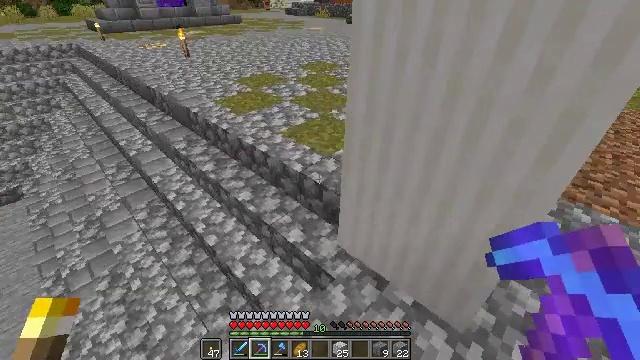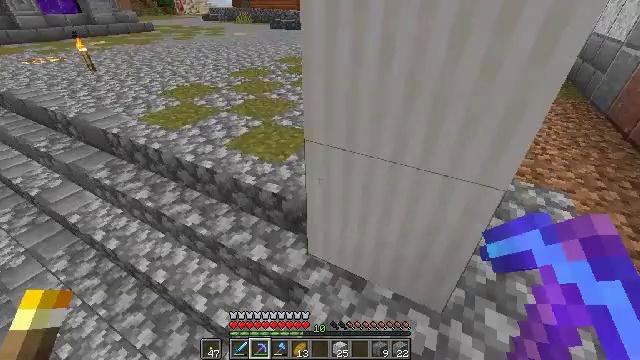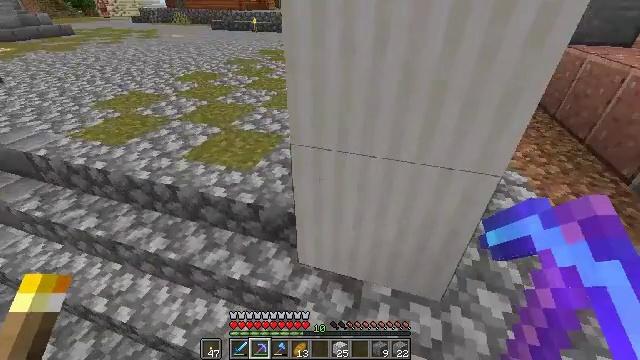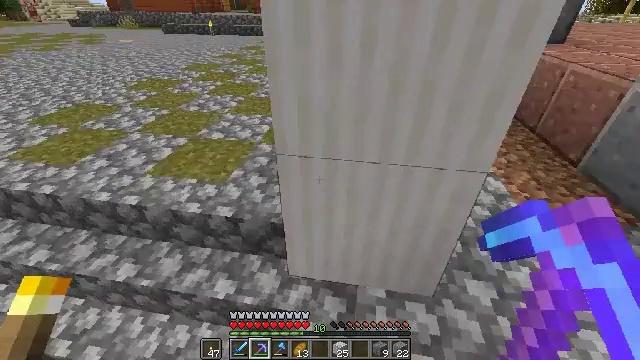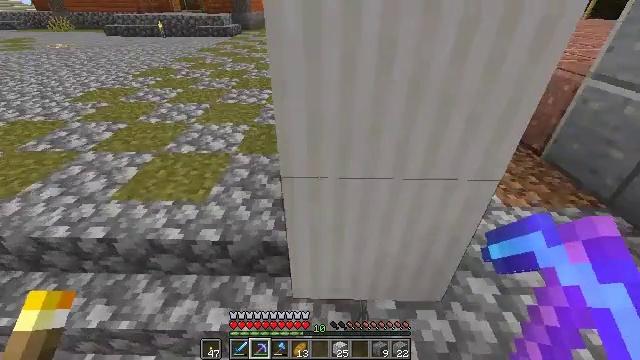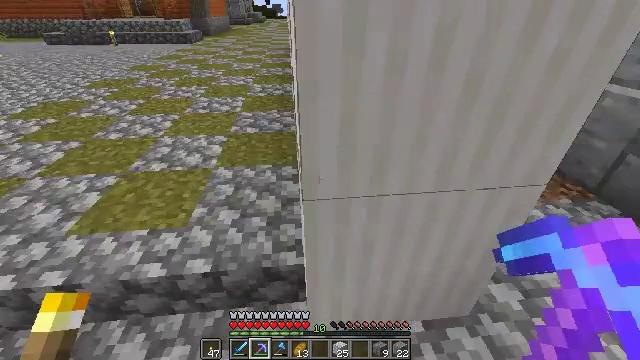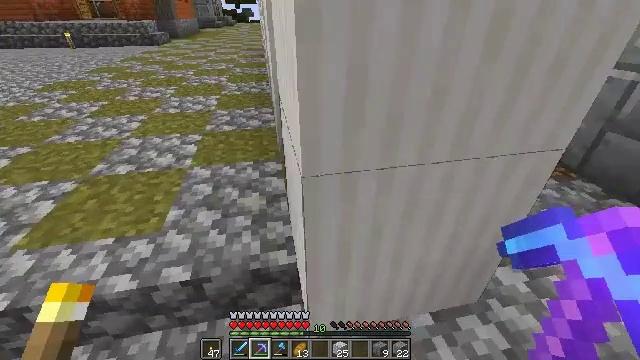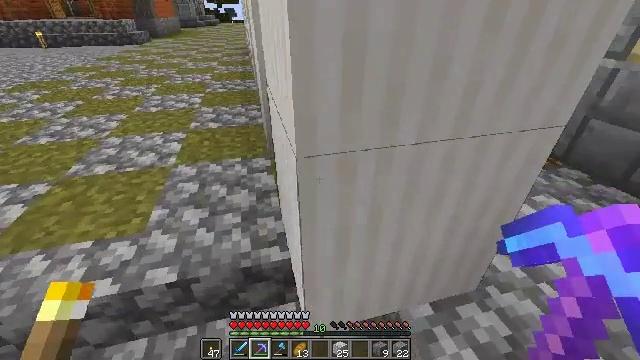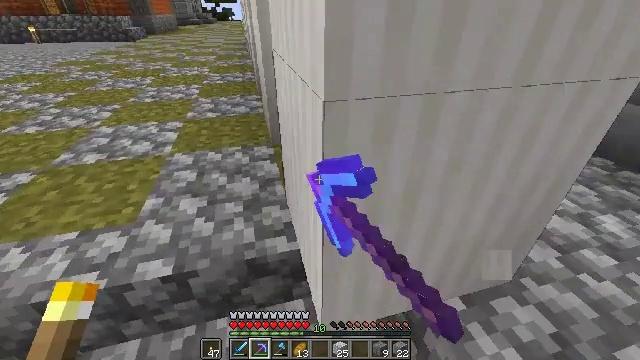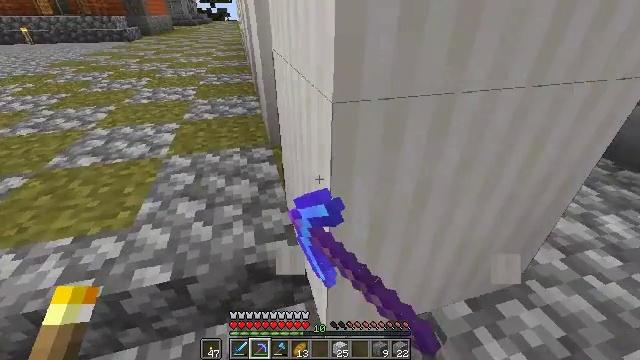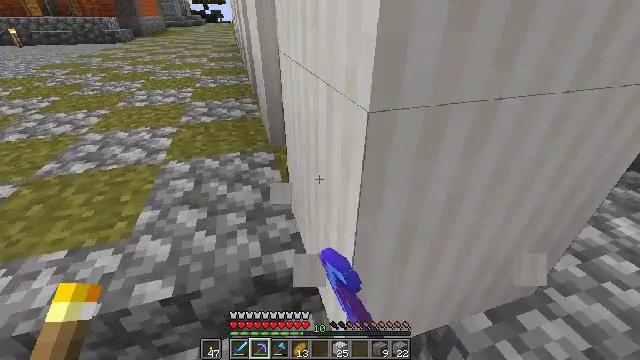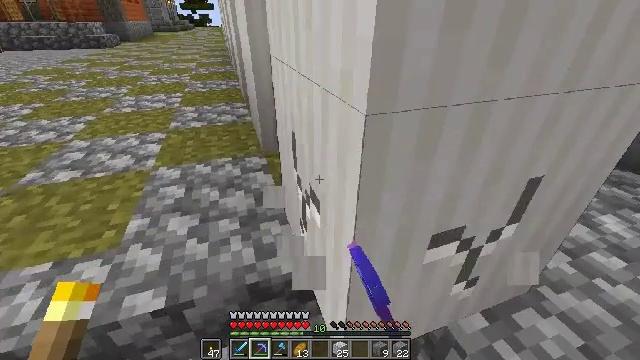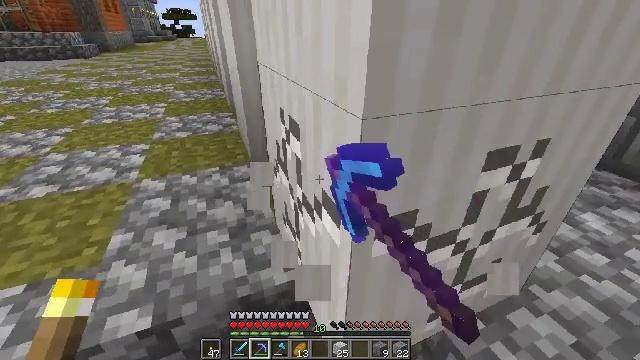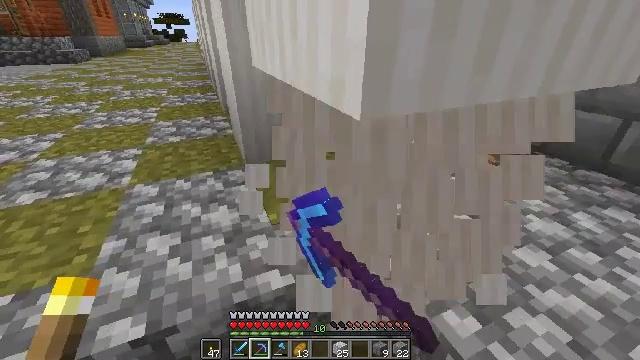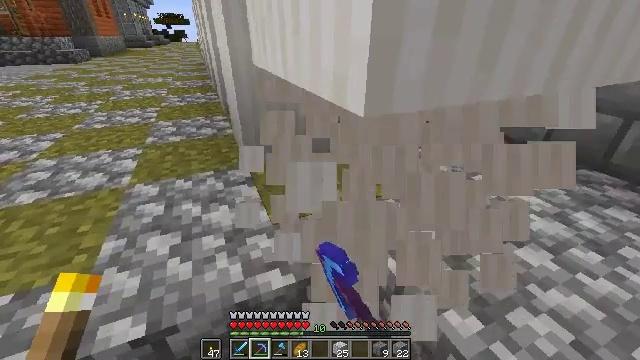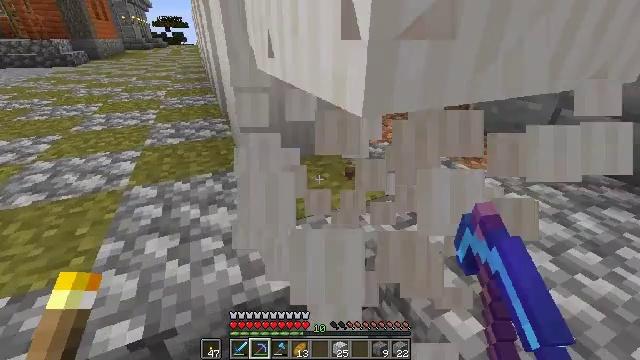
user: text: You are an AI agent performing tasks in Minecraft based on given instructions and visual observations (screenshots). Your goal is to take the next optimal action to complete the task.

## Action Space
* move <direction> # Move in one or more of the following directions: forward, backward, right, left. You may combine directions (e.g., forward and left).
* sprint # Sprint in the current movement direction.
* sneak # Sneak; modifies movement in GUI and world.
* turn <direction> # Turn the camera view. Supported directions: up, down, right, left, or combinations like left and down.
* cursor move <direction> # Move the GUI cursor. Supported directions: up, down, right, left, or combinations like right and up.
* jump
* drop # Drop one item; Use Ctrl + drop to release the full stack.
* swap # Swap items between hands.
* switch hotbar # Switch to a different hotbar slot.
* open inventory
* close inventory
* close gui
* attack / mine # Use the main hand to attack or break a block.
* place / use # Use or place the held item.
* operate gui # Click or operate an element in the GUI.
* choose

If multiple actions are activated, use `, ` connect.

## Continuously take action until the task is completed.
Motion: motion action
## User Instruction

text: Gather quartz pillar from a structure.
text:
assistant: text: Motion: move forward and move left, turn right
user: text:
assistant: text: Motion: move forward and move left, turn right
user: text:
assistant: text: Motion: move forward and move left, turn right
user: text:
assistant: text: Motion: move forward and move left, turn right
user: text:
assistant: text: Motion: move forward, turn right
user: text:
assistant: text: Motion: turn right
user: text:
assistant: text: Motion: turn right, attack / mine
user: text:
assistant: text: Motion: attack / mine
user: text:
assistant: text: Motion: attack / mine
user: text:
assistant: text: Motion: turn right, attack / mine
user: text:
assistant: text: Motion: turn right, attack / mine
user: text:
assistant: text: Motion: turn right and up, attack / mine
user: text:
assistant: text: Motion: turn right, attack / mine
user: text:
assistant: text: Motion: attack / mine
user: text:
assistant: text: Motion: attack / mine
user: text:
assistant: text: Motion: turn right and up, attack / mine
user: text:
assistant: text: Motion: turn right and up, attack / mine
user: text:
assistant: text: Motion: turn right and up, attack / mine
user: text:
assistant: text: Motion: turn right and up, attack / mine
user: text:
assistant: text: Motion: turn right and up, attack / mine
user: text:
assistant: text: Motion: turn right and up, attack / mine
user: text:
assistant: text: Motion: turn up, attack / mine
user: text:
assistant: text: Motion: turn up, attack / mine
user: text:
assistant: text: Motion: turn up, attack / mine
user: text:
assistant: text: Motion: attack / mine
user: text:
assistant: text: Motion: attack / mine
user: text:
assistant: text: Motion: attack / mine
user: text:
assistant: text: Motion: attack / mine
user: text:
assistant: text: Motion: attack / mine
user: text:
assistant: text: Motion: attack / mine